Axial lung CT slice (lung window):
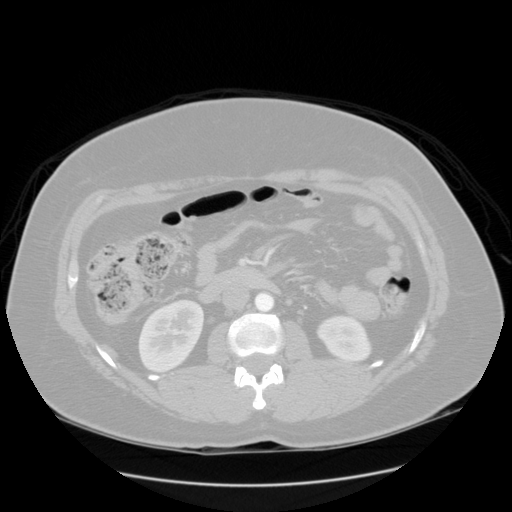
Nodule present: no